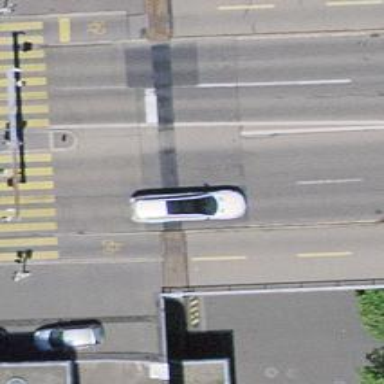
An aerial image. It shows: Primary highway bridge with asphalt surface. There is separate sidewalk and bus lane on the right.